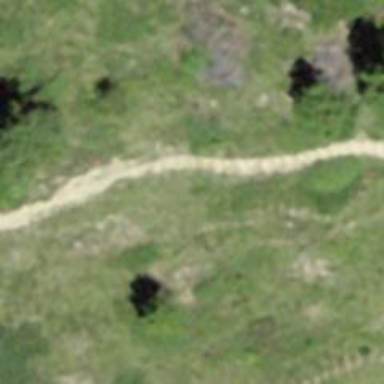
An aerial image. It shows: Unpaved path.